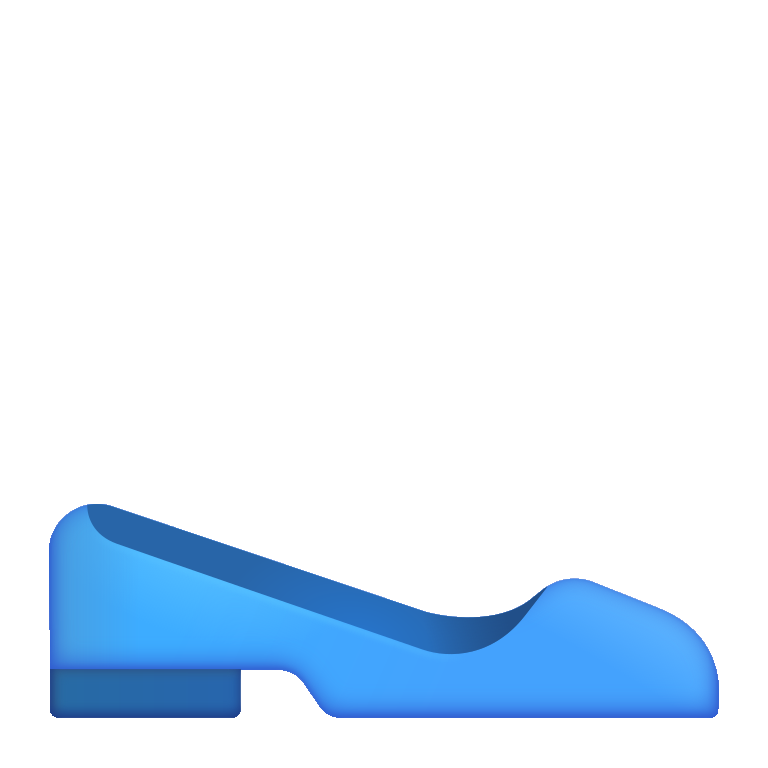
flat shoe color